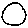
Label: circle